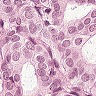
Metastatic tissue present: yes